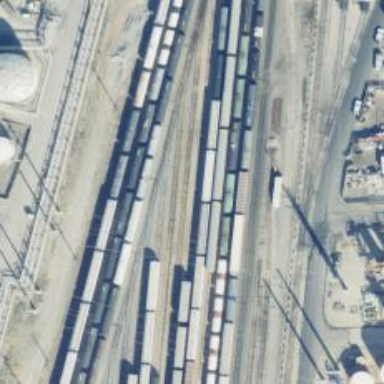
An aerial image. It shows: Railway yard.